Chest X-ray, PA view. Patient: 67 years old, sex M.
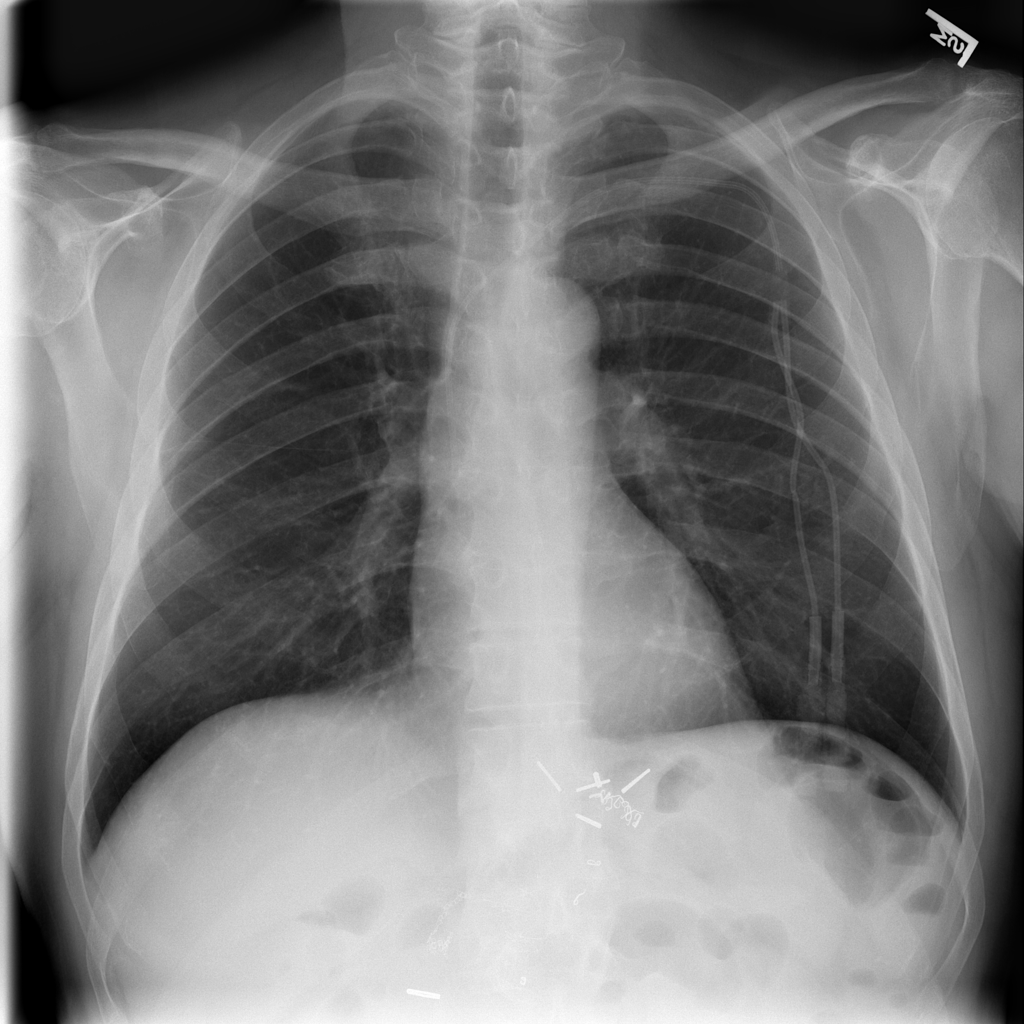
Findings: No Finding